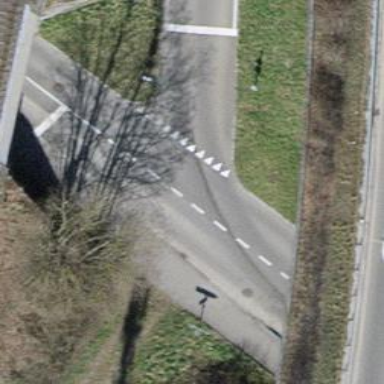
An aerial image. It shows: Road with traffic signals.